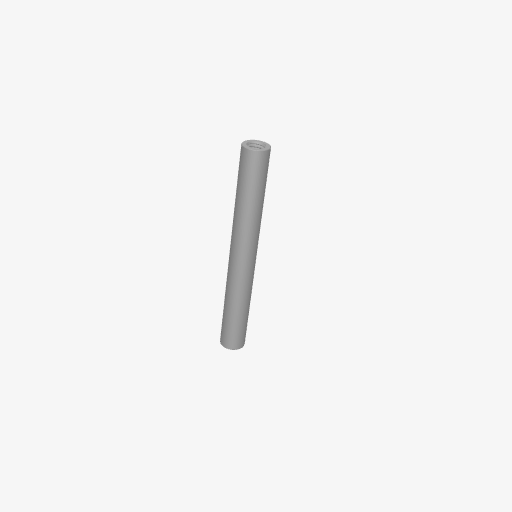
Part: Standoff6OD50